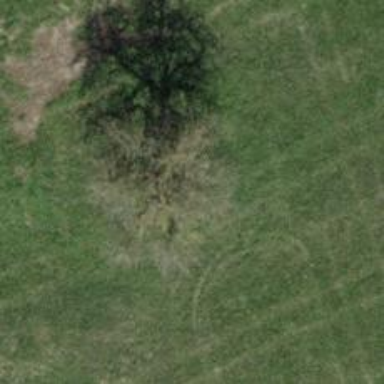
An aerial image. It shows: Single tag "natural: tree."